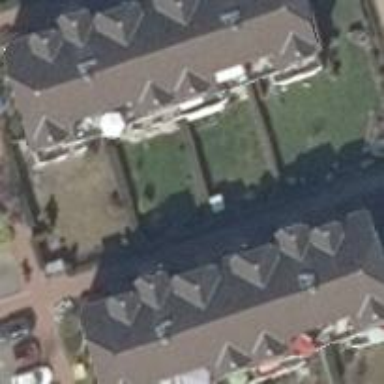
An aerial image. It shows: Half-hipped roof on apartment building.